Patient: sex M, age 42
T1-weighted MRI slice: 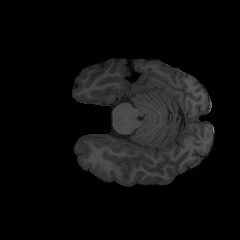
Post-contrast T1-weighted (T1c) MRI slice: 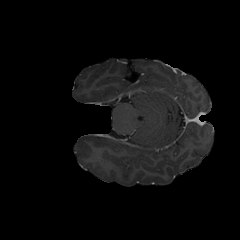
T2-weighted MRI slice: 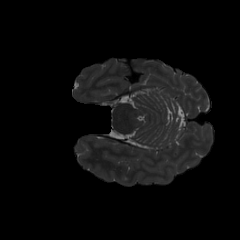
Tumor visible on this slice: no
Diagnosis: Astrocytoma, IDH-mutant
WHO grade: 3